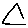
Label: triangle